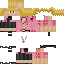
A male human skin with medium skin, wearing blonde long hair dressed in a red hoodie and black pants, featuring a closed mouth.